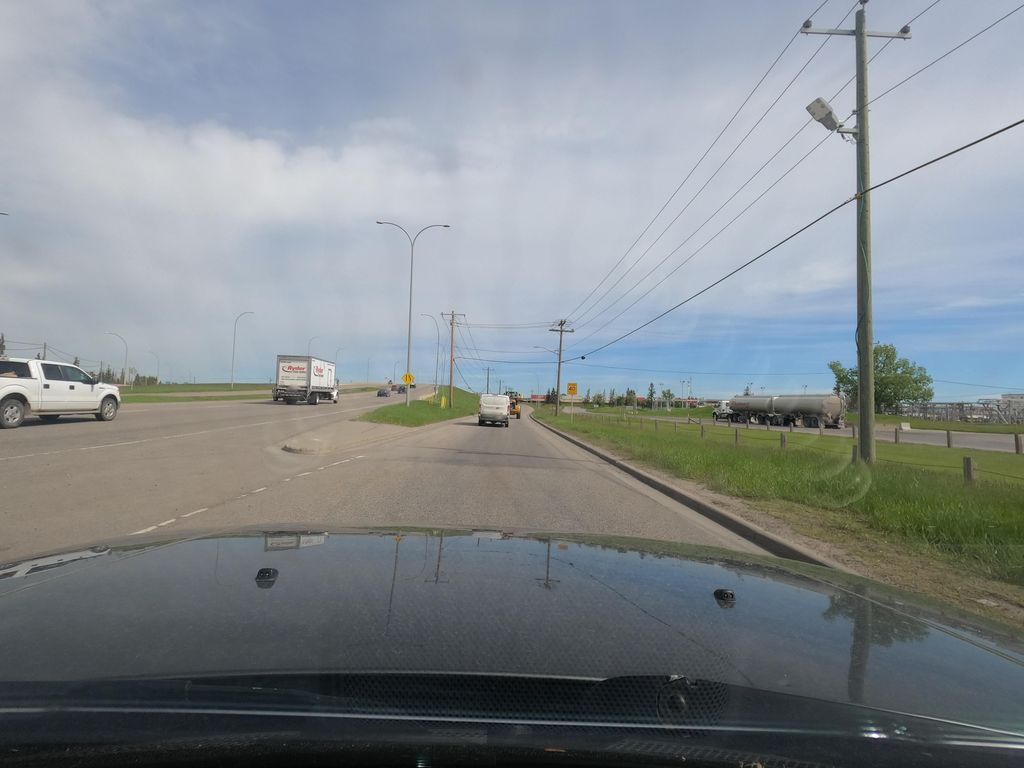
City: calgary